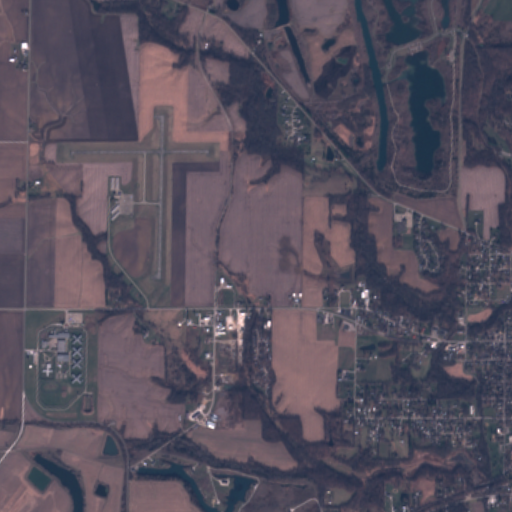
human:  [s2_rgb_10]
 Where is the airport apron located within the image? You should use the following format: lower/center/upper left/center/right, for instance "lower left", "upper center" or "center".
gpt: The airport apron is located in the center left of the image.
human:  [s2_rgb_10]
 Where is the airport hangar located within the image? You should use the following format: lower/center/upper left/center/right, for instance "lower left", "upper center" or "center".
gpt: The airport hangar is located in the center left of the image.
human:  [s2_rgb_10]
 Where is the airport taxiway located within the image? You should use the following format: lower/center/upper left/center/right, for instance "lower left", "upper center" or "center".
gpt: The airport taxiway is located in the upper left of the image.
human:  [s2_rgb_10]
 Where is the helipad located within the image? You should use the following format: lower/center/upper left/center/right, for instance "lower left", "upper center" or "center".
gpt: The helipad is located in the center left of the image.
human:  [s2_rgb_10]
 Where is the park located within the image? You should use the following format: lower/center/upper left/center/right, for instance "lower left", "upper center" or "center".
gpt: The park is located in the right of the image.
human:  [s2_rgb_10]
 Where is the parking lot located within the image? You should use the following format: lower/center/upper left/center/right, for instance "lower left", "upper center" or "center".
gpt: The parking lot is located in the upper right of the image.
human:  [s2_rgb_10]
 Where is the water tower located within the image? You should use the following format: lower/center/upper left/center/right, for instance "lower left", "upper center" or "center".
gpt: The water tower is located in the lower left of the image.
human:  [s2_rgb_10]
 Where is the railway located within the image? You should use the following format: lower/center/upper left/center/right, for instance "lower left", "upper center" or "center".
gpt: The railway is located in the lower of the image.
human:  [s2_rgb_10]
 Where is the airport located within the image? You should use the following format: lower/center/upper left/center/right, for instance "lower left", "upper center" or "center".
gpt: There is no airport in the image.